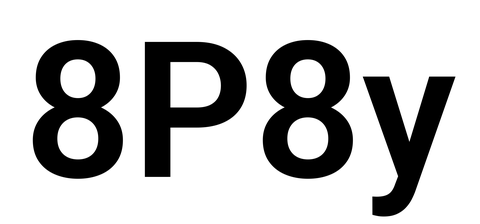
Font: Roboto_SemiBold